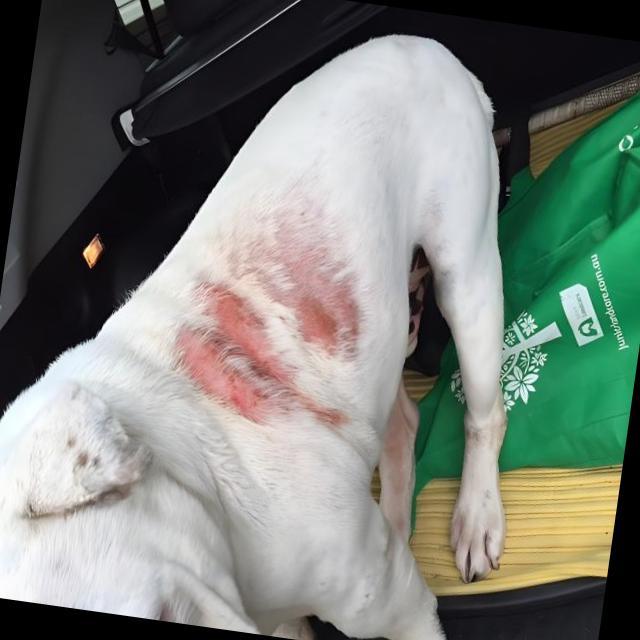
Canine dermatitis — inflammation of the skin presenting with erythema, pruritus, papules, and excoriation. May be allergic, contact, or atopic in origin.